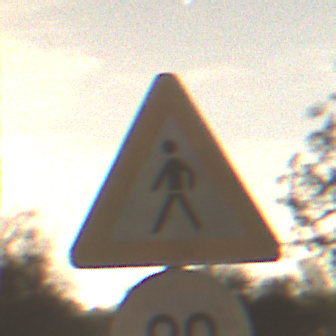
Verkehrszeichen: FussgaengerRechts
Zusatzzeichen unten: Geschwindigkeit80
Umgebung: Outdoor, Nature
Tageszeit: Night
Wetter: Clear
Licht: Natural
Jahreszeit: NotSpecified
Kontrast: LowContrast